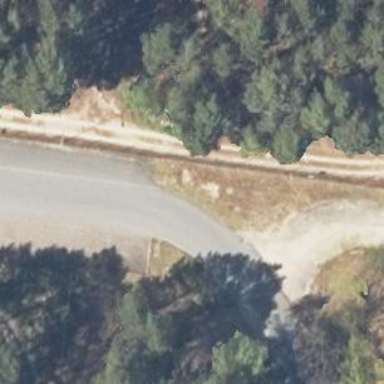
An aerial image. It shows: Driveway.